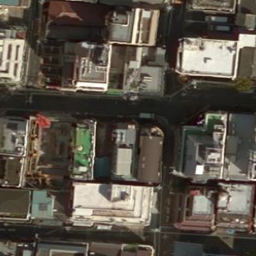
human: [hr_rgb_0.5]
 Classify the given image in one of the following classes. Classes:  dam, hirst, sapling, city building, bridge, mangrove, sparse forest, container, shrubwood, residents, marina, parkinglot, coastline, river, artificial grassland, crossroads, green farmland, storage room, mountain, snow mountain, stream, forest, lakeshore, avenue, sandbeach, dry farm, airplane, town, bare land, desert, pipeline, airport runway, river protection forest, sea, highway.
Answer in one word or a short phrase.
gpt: city building